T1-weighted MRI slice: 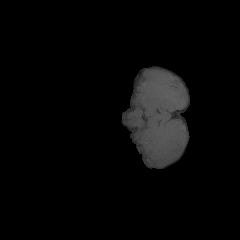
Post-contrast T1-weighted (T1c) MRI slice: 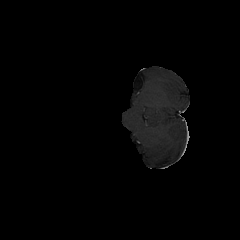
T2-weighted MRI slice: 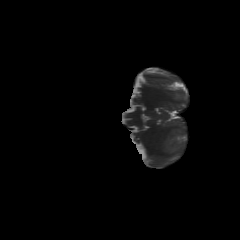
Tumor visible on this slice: no